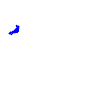
Particle: pion